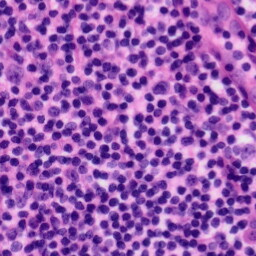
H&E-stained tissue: Tonsil